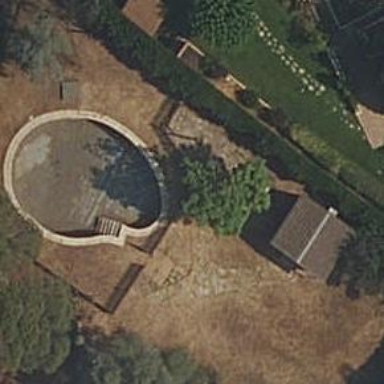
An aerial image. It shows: Swimming pool located in leisure land.